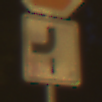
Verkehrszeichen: VerlaufVorfahrtsstrasse7
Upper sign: Stop
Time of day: Night
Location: Outdoor (Urban)
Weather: Clear
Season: NotSpecified
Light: Artificial